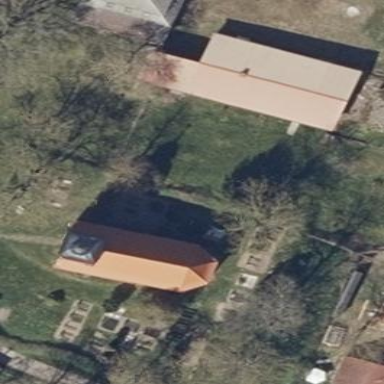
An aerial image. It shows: Cemetery.